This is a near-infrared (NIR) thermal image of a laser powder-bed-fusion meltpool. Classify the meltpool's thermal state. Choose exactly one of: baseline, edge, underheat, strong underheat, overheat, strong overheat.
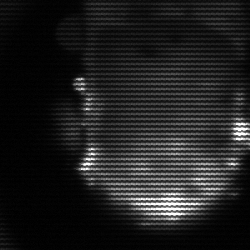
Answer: baseline